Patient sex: M
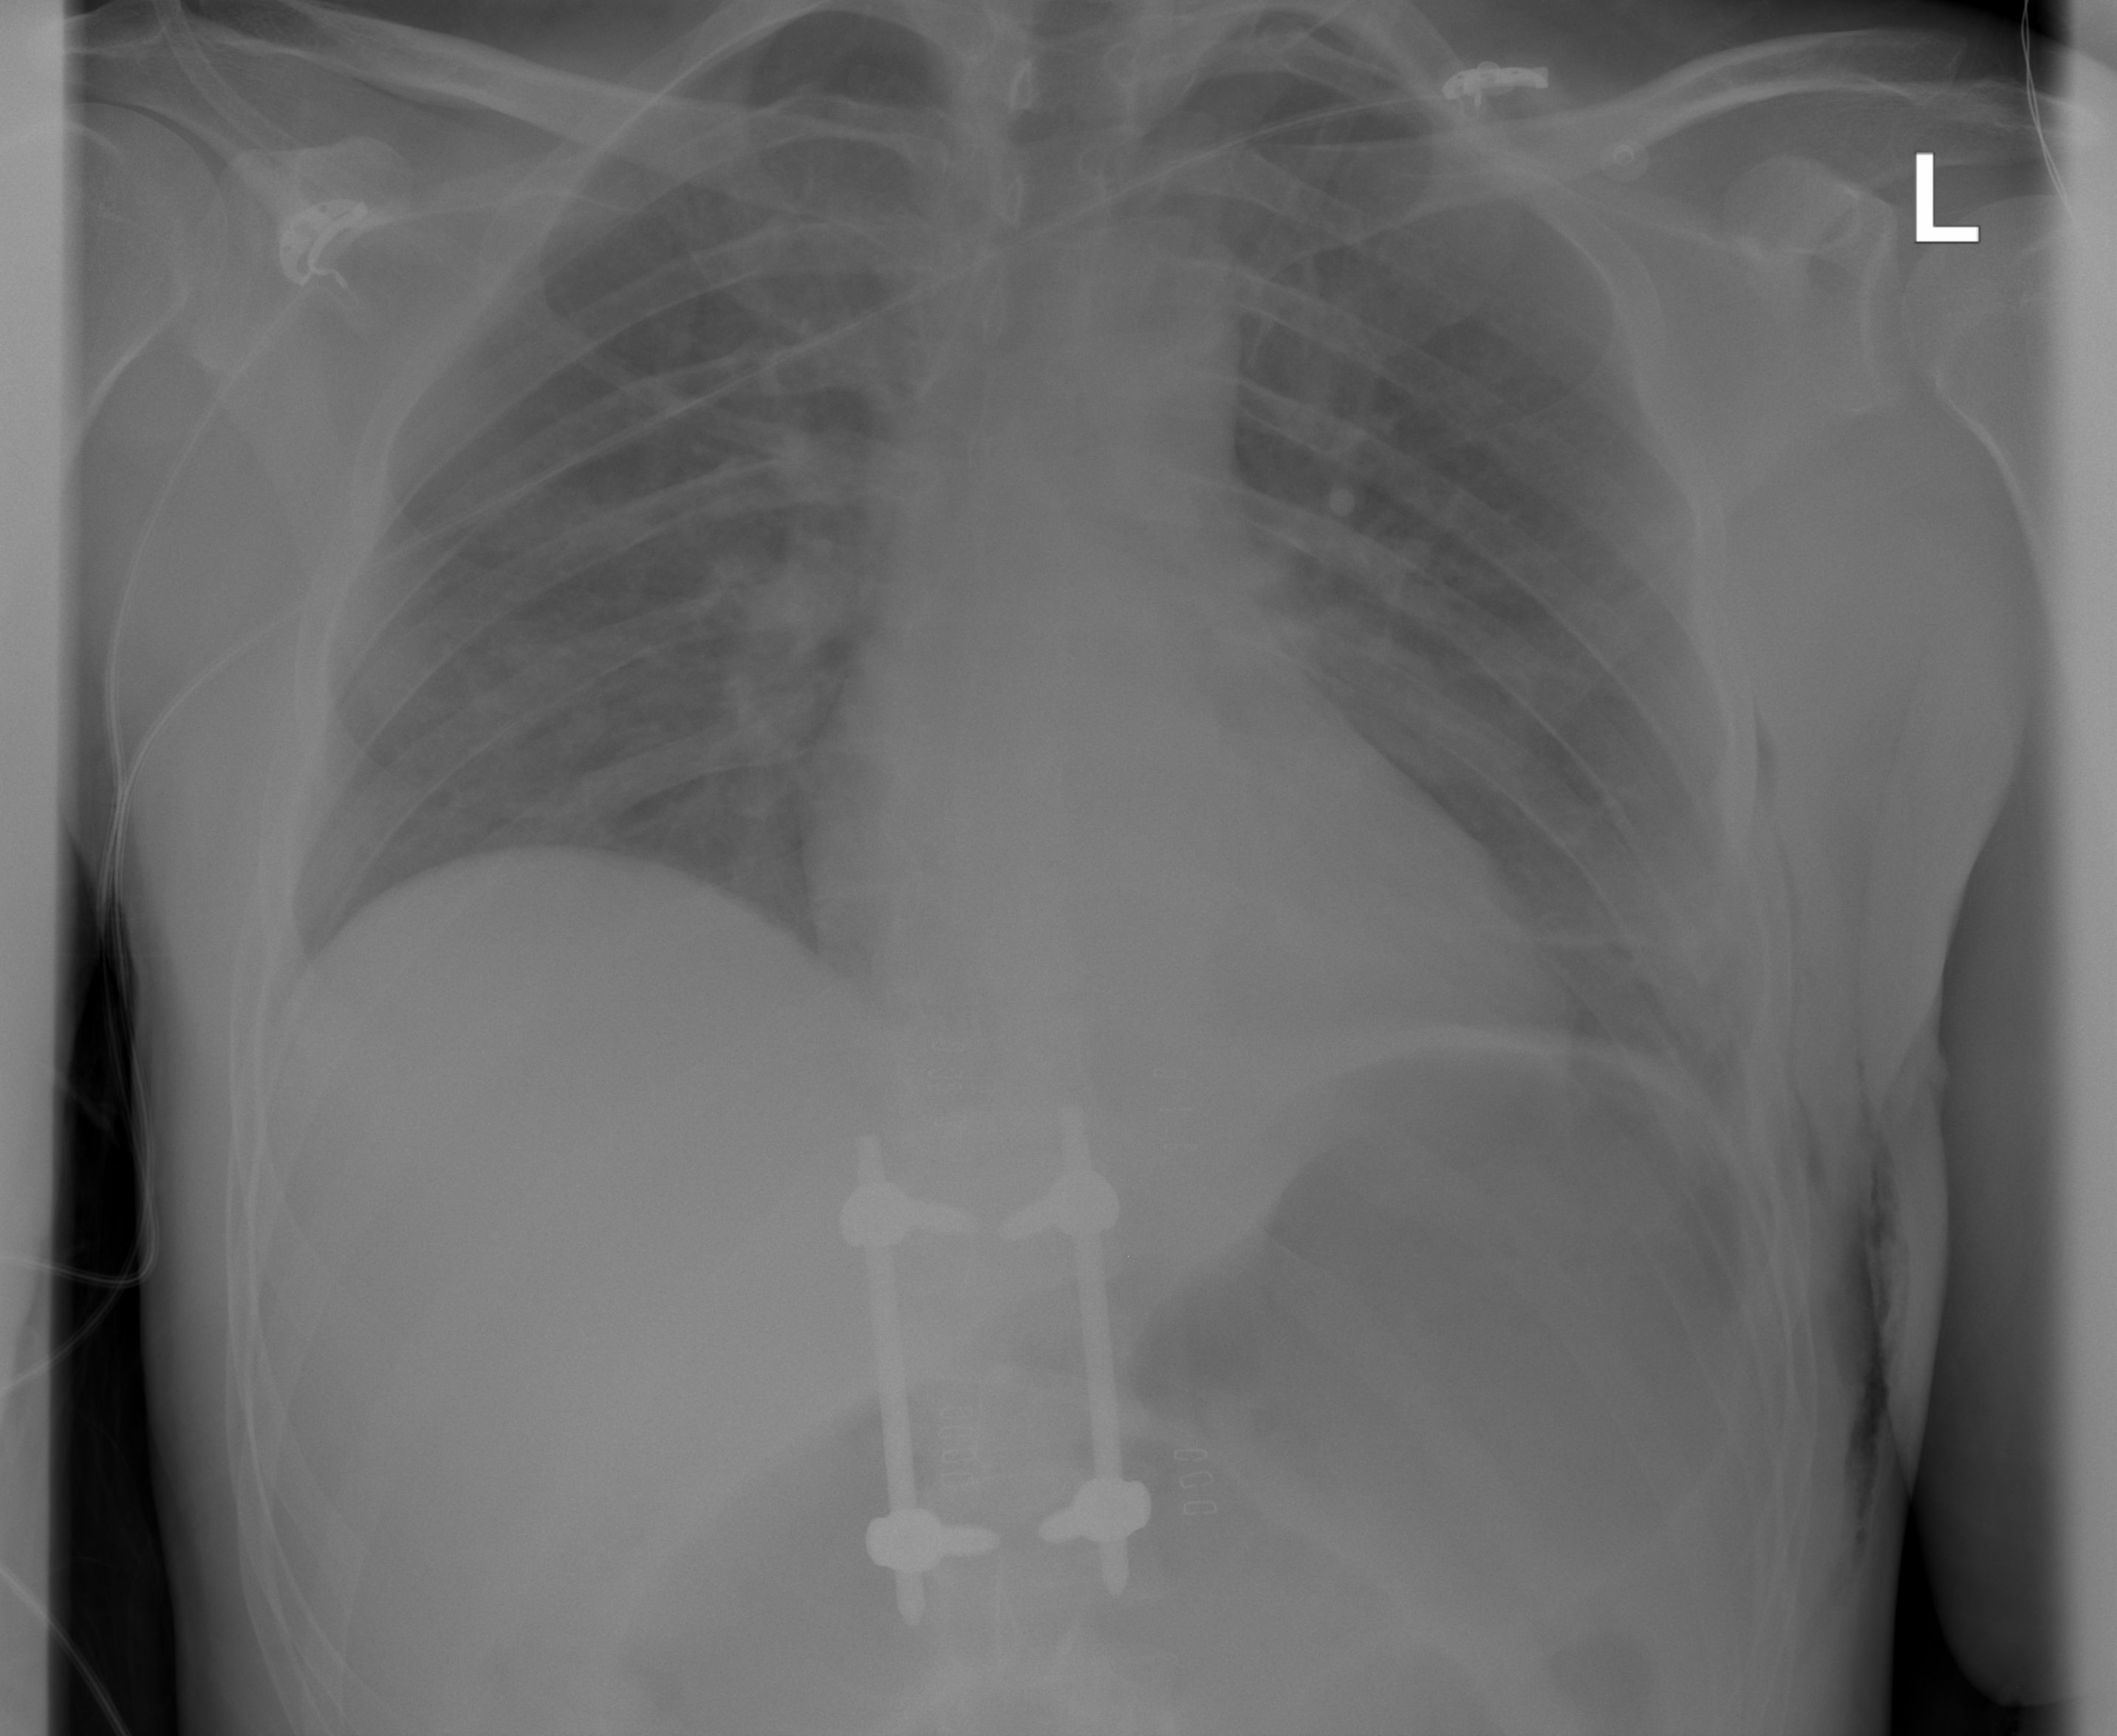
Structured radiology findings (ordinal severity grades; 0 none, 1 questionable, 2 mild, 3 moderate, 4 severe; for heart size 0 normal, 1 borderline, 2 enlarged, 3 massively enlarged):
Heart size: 0
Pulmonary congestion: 2
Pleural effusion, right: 0
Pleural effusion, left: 2
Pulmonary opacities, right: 0
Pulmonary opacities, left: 2
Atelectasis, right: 0
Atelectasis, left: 2